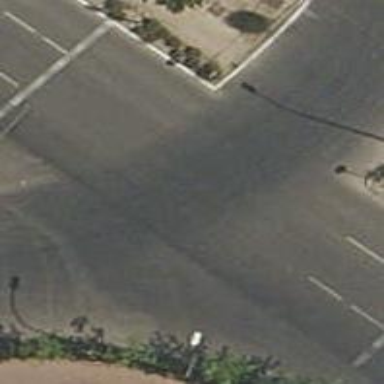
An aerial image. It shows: Tertiary road.